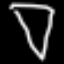
Label: diamond